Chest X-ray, AP view. Patient: 12 years old, sex F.
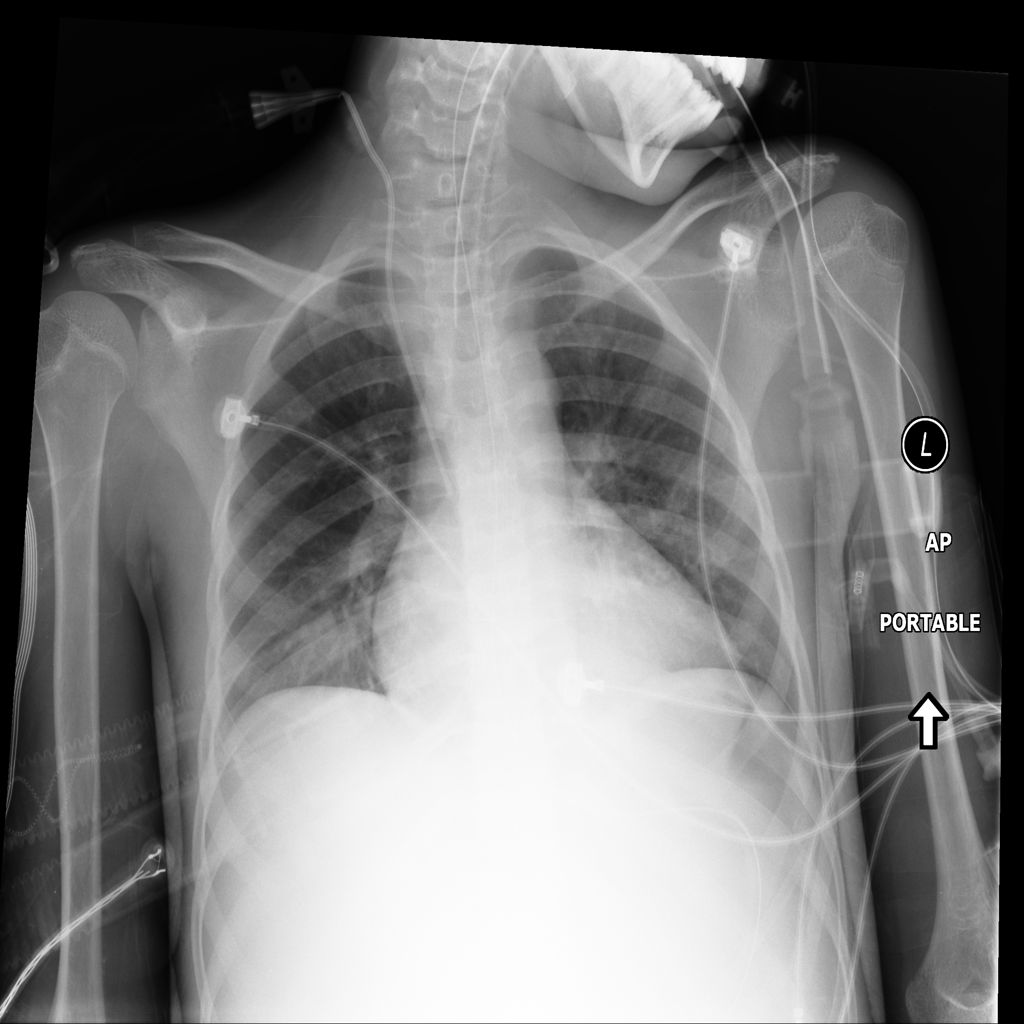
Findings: Infiltration